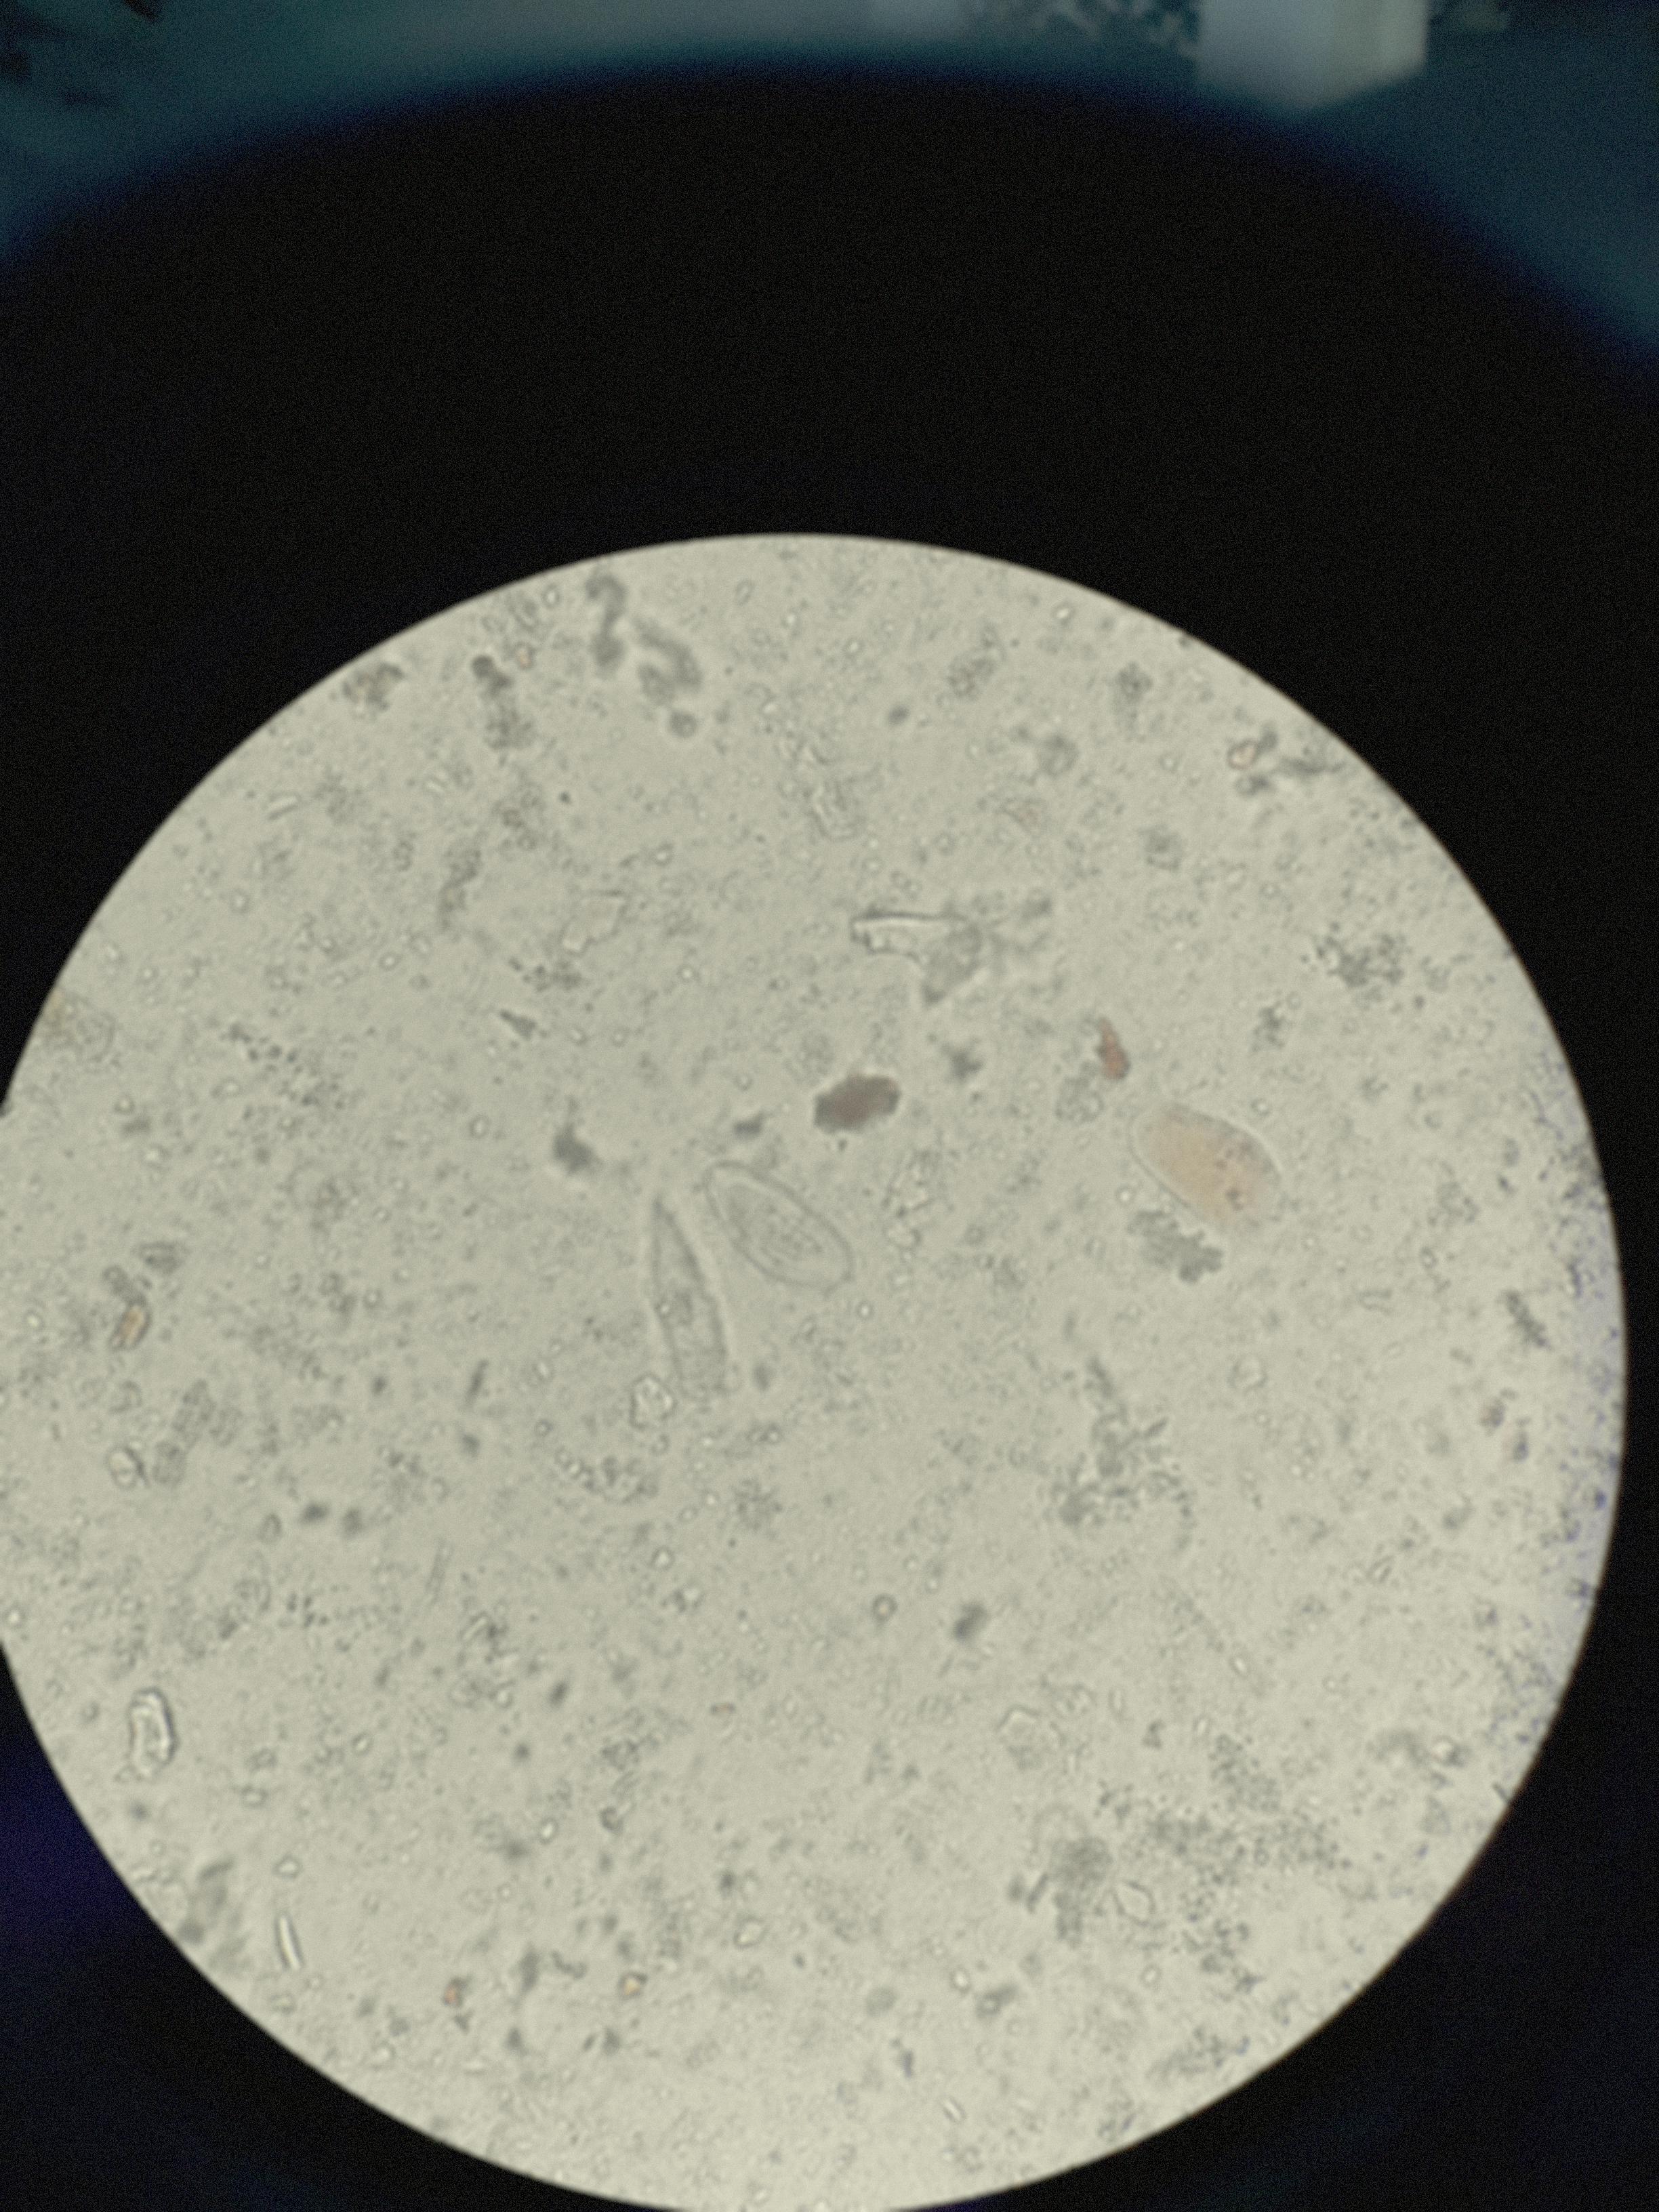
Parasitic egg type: Enterobius vermicularis